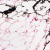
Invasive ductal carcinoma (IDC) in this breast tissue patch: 0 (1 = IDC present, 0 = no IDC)